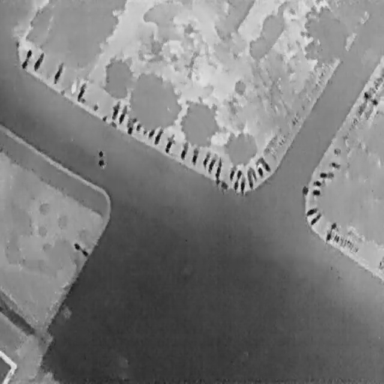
There are 27 objects shown in the infrared image, including 25 Bicycles, and two People.